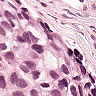
Metastatic tissue present: yes